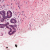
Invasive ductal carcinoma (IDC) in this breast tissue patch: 0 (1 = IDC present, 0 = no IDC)